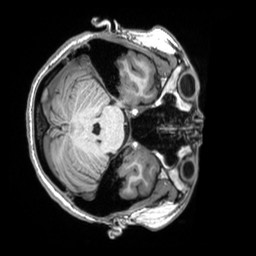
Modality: T1w
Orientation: axial
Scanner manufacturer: siemens
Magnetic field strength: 3 T
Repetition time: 2.5 s
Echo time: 0.00343 s